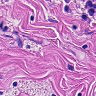
Metastatic tissue present: no